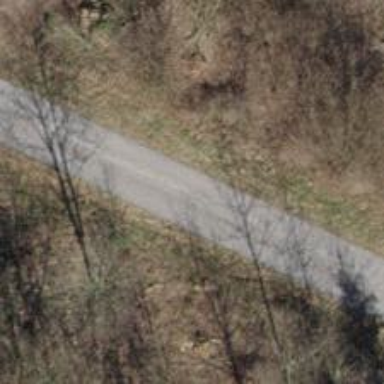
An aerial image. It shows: Cycleway with asphalt surface of grade2 tracktype.